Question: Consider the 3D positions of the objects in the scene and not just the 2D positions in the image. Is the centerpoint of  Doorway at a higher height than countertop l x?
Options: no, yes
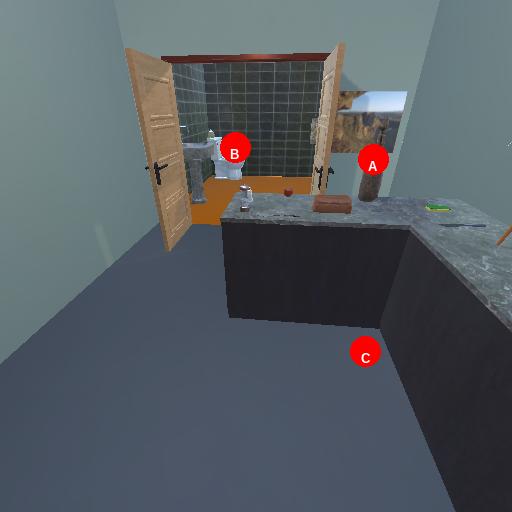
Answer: no